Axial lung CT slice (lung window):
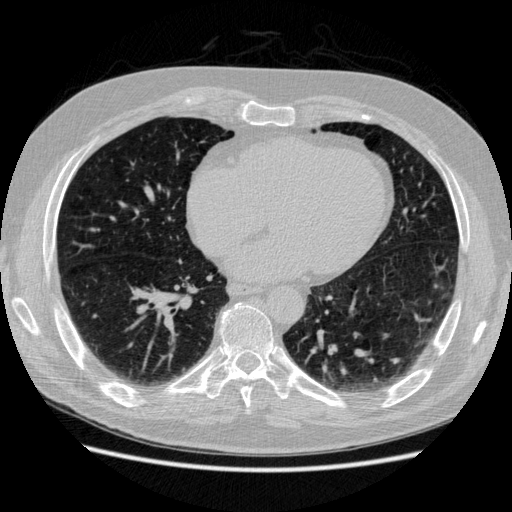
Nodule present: no